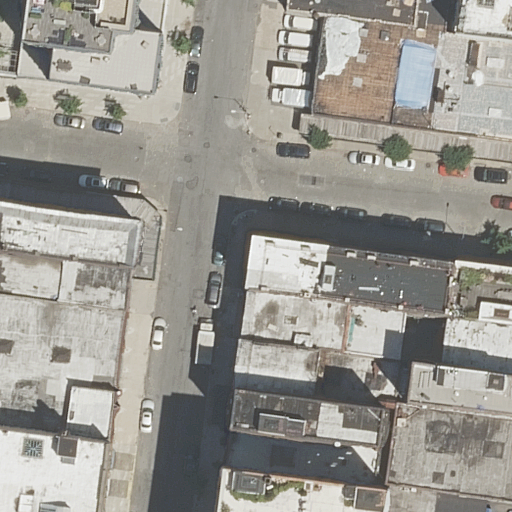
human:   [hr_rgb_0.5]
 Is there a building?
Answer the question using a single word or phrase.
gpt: yes

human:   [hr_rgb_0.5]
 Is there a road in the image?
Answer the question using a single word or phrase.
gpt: yes

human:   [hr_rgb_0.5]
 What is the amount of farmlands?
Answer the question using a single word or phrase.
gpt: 0

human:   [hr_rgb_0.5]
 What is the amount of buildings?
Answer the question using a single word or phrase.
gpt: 21

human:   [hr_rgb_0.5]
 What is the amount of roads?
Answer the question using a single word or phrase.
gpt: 2

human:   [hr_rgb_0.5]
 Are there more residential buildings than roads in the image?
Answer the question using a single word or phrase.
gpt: yes

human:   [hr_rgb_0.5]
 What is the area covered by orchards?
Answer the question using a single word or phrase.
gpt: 0m2

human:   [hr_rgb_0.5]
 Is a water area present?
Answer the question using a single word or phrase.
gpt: no

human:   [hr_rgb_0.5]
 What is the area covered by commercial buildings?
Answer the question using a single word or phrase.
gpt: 0m2

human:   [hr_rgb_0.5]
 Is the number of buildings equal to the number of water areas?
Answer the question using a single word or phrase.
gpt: no

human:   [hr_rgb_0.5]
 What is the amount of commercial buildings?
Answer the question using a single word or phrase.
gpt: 0

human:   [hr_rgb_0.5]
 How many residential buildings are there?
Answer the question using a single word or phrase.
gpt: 21

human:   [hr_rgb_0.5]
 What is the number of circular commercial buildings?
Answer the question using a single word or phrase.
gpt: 0

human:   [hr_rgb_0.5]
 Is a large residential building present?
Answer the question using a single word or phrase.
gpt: no

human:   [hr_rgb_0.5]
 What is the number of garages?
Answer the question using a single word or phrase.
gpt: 0

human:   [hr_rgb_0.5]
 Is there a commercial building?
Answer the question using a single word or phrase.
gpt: no

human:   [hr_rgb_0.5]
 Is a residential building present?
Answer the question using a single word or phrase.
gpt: yes

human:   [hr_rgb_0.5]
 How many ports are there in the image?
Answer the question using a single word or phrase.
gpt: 0

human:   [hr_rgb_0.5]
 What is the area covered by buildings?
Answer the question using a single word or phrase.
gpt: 4349m2

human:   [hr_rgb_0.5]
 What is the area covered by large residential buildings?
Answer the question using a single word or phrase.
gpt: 0m2

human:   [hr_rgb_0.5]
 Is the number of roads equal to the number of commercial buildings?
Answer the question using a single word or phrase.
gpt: no

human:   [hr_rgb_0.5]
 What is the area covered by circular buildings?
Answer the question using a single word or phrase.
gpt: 0m2

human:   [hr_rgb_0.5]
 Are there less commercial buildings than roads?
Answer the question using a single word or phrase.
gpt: yes

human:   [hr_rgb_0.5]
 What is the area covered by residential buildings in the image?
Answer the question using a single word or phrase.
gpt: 4349m2

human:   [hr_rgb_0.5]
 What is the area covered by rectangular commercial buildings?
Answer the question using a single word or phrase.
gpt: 0m2

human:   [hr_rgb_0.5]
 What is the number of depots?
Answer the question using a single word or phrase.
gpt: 0

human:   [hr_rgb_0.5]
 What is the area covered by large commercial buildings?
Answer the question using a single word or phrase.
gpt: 0m2

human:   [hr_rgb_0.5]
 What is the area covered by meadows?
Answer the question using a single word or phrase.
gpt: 0m2

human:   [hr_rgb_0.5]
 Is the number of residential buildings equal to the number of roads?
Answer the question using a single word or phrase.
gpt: no

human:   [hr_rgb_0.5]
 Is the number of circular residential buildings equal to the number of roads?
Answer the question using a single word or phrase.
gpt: no

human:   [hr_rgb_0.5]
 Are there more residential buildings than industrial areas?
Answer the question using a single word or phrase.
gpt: yes

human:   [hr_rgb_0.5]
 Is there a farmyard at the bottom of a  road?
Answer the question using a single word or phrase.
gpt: no

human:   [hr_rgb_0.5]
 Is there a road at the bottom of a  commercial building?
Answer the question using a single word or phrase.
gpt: no

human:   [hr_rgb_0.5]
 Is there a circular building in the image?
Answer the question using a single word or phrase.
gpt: no

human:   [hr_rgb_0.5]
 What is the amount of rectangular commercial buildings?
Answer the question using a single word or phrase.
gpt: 0

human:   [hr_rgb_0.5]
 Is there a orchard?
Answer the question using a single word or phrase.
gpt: no

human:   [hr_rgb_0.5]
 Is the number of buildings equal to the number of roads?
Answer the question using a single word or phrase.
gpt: no

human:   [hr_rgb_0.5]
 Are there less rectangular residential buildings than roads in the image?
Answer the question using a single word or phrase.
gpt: no

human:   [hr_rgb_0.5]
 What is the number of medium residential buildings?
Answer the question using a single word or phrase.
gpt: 18

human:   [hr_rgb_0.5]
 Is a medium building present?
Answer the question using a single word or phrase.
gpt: yes

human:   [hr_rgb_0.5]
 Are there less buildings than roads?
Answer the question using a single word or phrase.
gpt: no

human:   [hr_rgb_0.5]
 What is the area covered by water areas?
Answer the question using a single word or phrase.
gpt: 0m2

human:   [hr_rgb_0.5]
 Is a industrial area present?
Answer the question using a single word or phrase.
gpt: no

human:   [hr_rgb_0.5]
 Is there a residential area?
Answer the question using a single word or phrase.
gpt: no

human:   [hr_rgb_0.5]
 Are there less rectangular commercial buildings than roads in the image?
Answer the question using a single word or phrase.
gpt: yes

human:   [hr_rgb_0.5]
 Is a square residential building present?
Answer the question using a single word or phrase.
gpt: no

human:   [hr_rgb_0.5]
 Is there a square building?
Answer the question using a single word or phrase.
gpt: no

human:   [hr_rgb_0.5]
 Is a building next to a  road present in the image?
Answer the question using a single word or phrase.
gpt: yes

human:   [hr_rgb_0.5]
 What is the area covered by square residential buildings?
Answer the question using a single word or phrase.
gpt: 0m2

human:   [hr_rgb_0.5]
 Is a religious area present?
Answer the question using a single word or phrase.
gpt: no

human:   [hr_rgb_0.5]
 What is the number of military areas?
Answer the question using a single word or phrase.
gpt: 0

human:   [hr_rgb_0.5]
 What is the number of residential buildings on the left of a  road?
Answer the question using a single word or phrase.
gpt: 4

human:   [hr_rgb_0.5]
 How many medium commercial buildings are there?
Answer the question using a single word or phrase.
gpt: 0

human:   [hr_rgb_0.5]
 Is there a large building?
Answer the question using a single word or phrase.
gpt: no

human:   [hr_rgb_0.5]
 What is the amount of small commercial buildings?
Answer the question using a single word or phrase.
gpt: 0

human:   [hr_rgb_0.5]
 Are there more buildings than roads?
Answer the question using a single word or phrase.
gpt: yes

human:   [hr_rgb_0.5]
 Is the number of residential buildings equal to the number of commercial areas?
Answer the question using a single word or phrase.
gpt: no

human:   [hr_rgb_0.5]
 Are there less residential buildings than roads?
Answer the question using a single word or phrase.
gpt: no

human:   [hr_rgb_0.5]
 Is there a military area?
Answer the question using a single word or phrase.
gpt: no

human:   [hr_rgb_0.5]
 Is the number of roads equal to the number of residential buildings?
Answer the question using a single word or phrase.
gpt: no

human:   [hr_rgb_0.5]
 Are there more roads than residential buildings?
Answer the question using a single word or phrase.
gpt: no

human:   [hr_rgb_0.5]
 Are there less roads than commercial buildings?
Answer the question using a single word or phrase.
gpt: no

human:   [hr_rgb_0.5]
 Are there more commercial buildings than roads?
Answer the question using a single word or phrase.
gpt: no

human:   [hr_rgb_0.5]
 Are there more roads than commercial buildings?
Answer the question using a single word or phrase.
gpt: yes